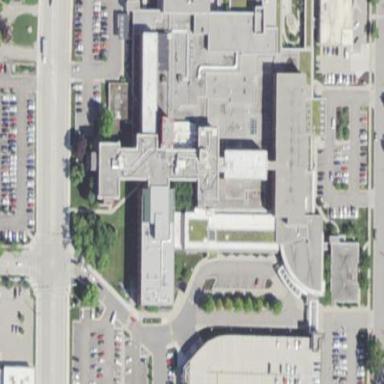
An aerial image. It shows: Hospital providing healthcare services.